Field crop: tomato
Growth stage: 2
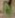
Species: solanum